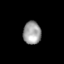
Tissue: skin
Cell type: Epithelial cells
Senescence score: 0.2417
Nuclear area (px): 400
Mean DAPI intensity: 159.658